Question:
This is the Object diagram from the book Big Nerd Ranch Guide - Android Programming. It is for an app that has a list-detail structure.
Here the CrimeLab class holds the ArrayList of the objects that are displayed in the CrimeListFragment. When an item in that ListView is clicked, the Id field of that Crime object is passed to the CrimeActivity which opens the details of that Crime object in the Crime Fragment.
CrimeFragment calls the getCrime(UUID) method of the CrimeLab class to get a reference to that particular Crime object.
My question is, would this be considered the best approach of passing an object's field to another activity and then that activity retrieving the object via the field Extra provided. Should we instead make the Crime class Serializable and directly pass the Crime object from one fragment/activity to another?
Which approach would be considered better and more efficient? Or does it not matter?
I'm sorry if this is a naive question.
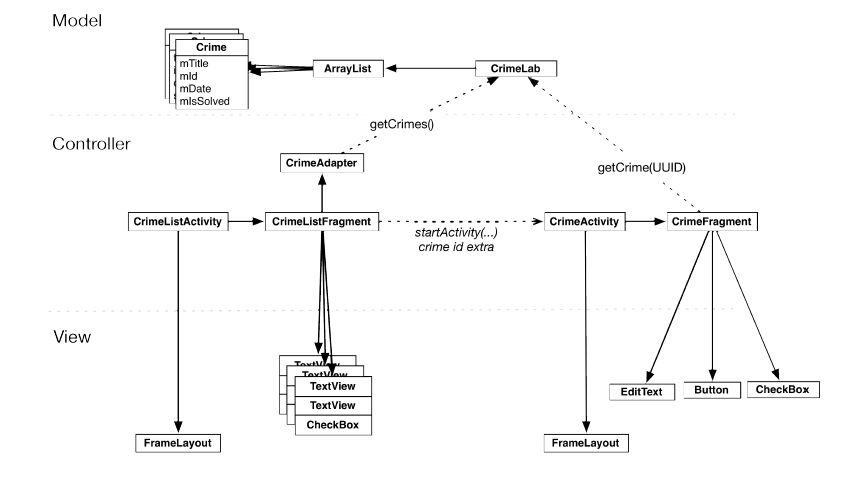
Answer: With serialization, the object retrieved by the second activity would be an object. That means any modification you do on the object in 'CrimeFragment' would not be reflected in the 'CrimeLab' ArrayList, and would be lost once you exit the fragment.
The best approach depends on what you want to do with the object, and the cost of retrieval. In your case, the cost of serialization / deserialization would most certainly outweight the cost of accessing an ArrayList.
Also, implementing Parcelable should be prefered over Serializable on Android for performance reason.